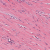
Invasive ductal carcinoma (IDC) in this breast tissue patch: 0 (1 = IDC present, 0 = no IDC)